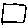
Label: square